Field crop: maize
Growth stage: 1
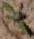
Species: atriplex